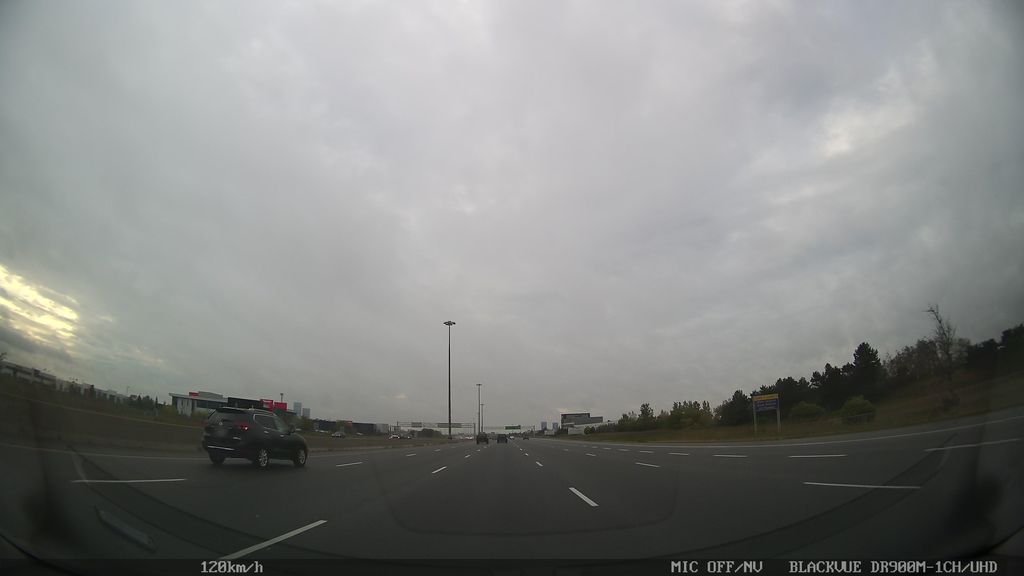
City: toronto